Aerial crown-view tile of a tropical tree (Barro Colorado Island, Panama), acquired 20240611:
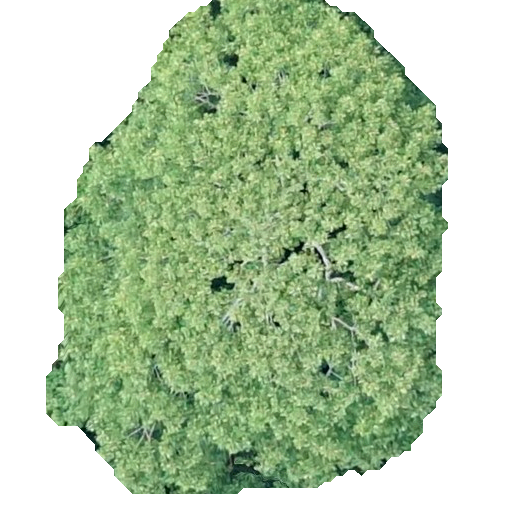
Species: Dipteryx oleifera
GBIF accepted scientific name: Dipteryx oleifera
Crown area: 250.912 m²